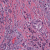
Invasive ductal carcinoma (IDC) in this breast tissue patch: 0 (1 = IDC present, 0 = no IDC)